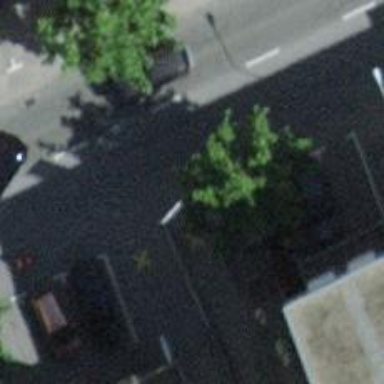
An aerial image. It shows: Bus stop with platform for public transport.